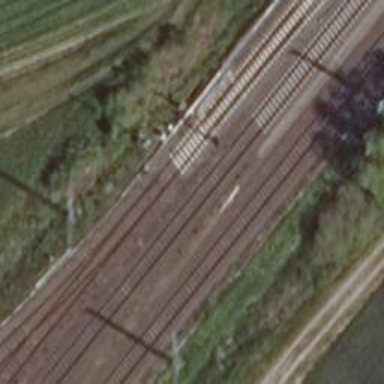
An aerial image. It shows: Railway track with electrified contact lines. This is siding track.